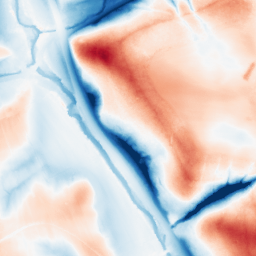
Category: classical
Decomposition family: gaussian_anisotropic
Decomposition parameters: sigma_x: 20
sigma_y: 20
Upsampling method: regularized
Upsampling parameters: scale: 4
lambda_reg: 0.001
Upsampling scale: 4